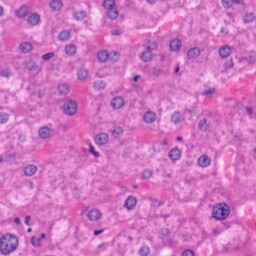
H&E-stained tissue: Liver